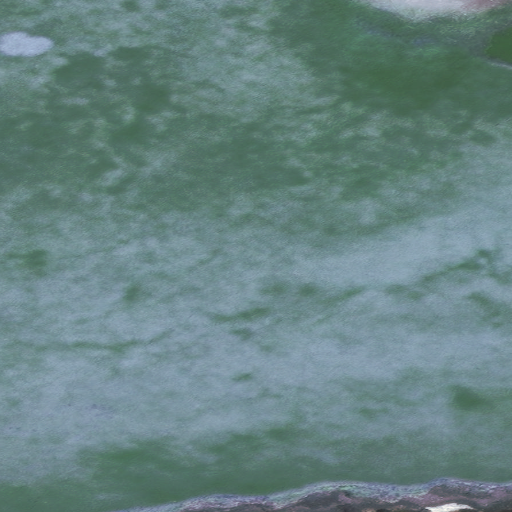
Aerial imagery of island in Alaska named Otter Island containing only unknown